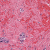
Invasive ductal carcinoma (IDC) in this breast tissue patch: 0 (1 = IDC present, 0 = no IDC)